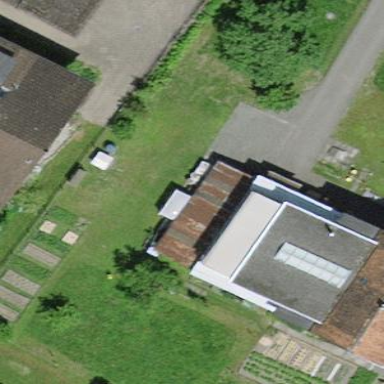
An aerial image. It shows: View of roof of building.